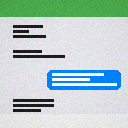
Screen state: on